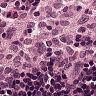
Metastatic tissue present: no